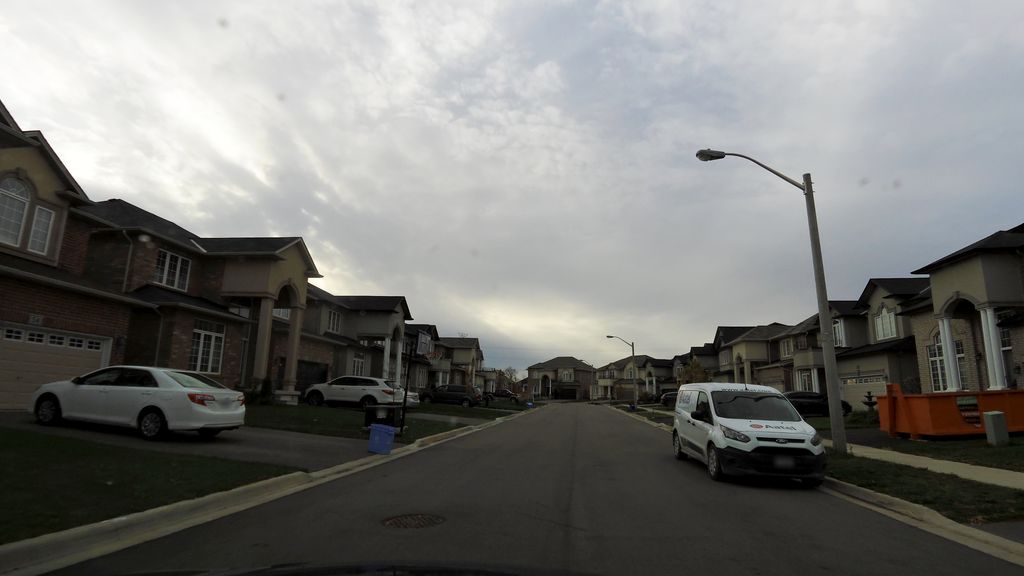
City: hamilton